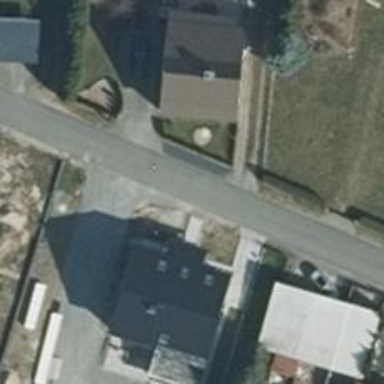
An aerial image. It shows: Asphalt road in residential area.